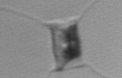
Label: Chaetoceros_similis